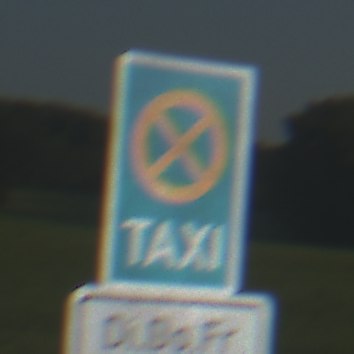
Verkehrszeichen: Taxenstand
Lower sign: ZeitangabenMitBeschraenkungAufWochentage3
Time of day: MorningAfternoon
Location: Outdoor (Nature)
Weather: Clear
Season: NotSpecified
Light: Natural